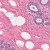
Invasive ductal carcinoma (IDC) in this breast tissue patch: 0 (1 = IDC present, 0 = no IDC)